Question: I'm trying to send a file from an Android to a computer terminal with java server.
I leave you wrote the code below to use to send and receive files and the consideration received error.
Android (Sender-Client):
'''
byte[] mybytearray = new byte[(int) selectedFile.length()];
BufferedInputStream bis = new BufferedInputStream(new FileInputStream(selectedFile));
bis.read(mybytearray, 0, mybytearray.length);
OutputStream os = socket2.getOutputStream();
os.write(mybytearray, 0, mybytearray.length);
os.flush();
'''
Java(Receiver-Server):
'''
76)int lenghtf = Integer.parseInt(lenght);
77)byte[] mybytearray = new byte[lenghtf];
78)InputStream is = socket.getInputStream();
79) FileOutputStream fos = new FileOutputStream(namef);
80) BufferedOutputStream bos = new BufferedOutputStream(fos);
81) int bytesRead = is.read(mybytearray, 0, mybytearray.length);
82) bos.write(mybytearray, 0, bytesRead);
83)bos.close();
'''
I get this error

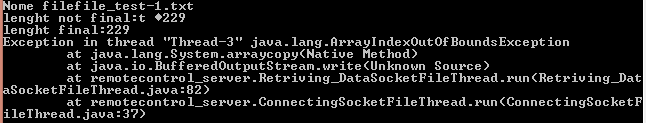
Answer: Receiver:
'''
FileOutputStream out1 = new FileOutputStream("File Ricevuti\"+namef);
byte[] buf = new byte[socket.getReceiveBufferSize()];
int len = 0;
while ((len = inp.read(buf)) != -1) {
out1.write(buf, 0, len);
out1.flush();
//out1.flush();
}
out1.close();
'''
Sender:
'''
InputStream in = new FileInputStream( f );
byte[] buf = new byte[socket2.getSendBufferSize()];
int len = 0;
while ((len = in.read(buf)) != -1) {
out.write(buf, 0, len);
}
in . close ();
out.close();
'''